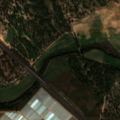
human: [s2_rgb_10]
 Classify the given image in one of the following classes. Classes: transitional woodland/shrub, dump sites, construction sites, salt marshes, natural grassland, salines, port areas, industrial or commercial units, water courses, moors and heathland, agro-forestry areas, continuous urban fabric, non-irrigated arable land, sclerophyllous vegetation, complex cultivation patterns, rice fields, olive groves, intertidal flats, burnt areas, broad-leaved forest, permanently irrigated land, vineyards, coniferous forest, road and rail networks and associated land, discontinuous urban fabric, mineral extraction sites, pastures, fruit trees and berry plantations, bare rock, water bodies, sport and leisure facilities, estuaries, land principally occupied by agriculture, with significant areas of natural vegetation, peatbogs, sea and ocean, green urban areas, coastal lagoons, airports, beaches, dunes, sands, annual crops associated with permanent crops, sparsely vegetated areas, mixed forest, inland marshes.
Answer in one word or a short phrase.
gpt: road and rail networks and associated land, non-irrigated arable land, permanently irrigated land, agro-forestry areas